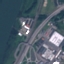
Land use / land cover: Highway